Field crop: maize
Growth stage: 2
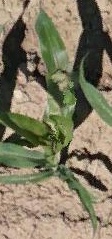
Species: maize